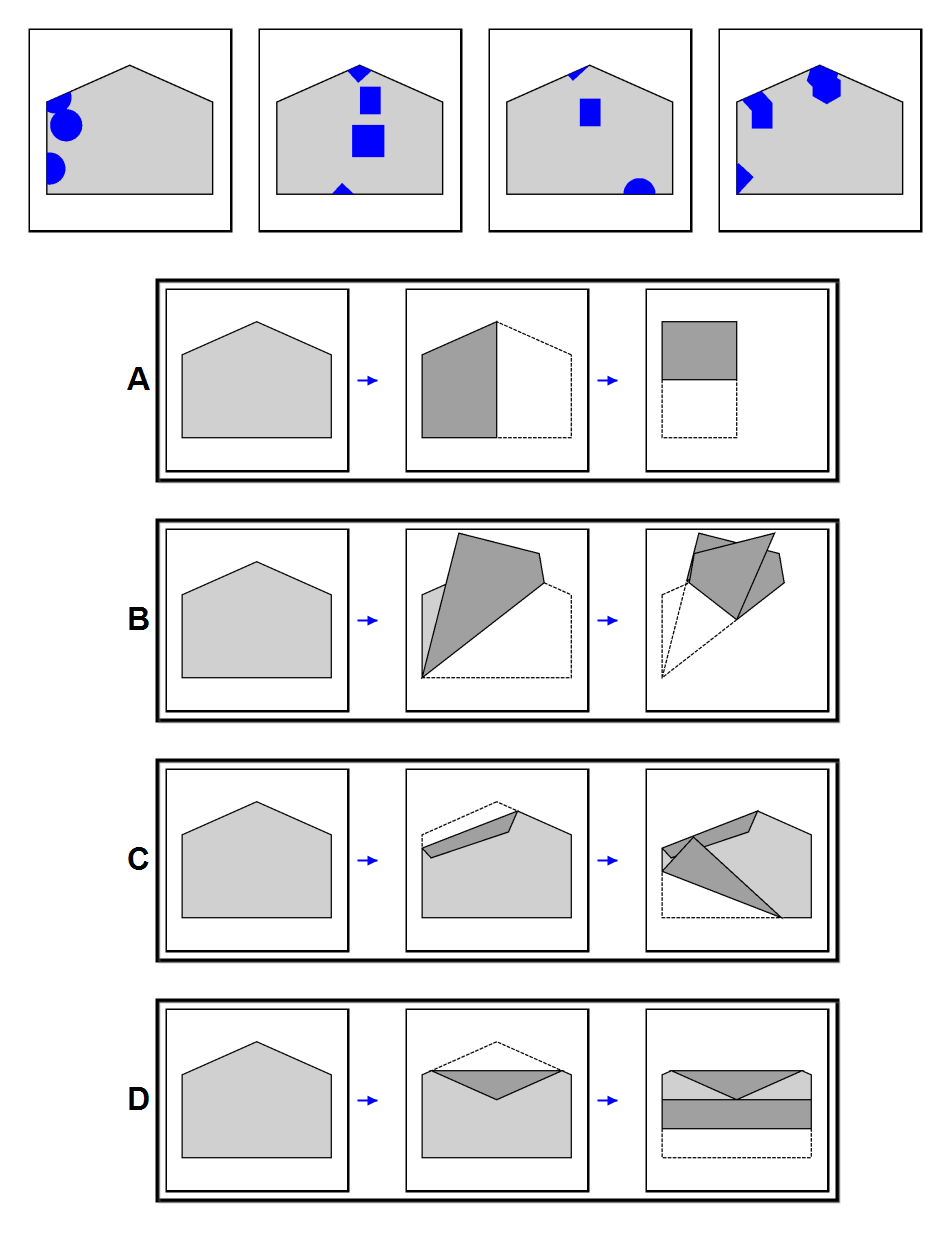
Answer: C